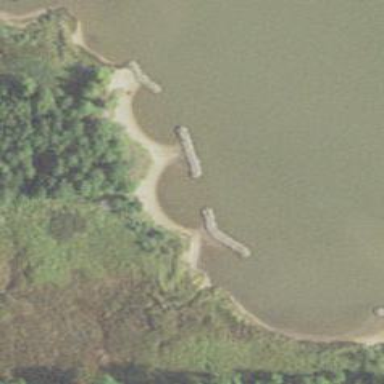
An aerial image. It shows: Breakwater structure.